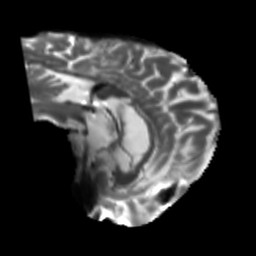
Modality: T2w
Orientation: sagittal
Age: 58
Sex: male
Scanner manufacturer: siemens
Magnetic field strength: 3 T
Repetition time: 5.25 s
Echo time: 0.08 s